Interaction volume radius: 5 \u00c5
Interaction volume height: 35 \u00c5
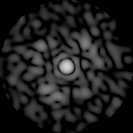
Disorder parameter: 0.8331